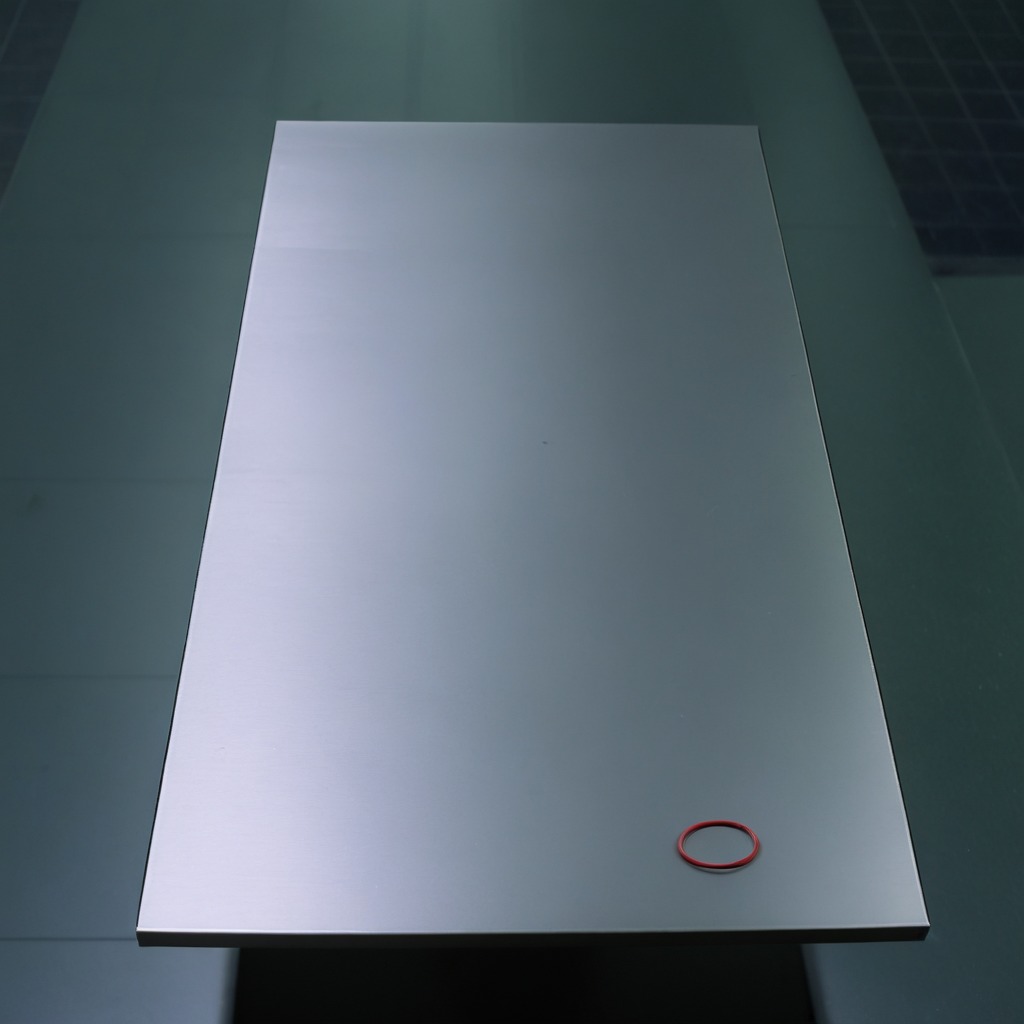
A rubber O-ring is lying on the clean empty table in a railway signal maintenance room lit by harsh overhead fluorescents.